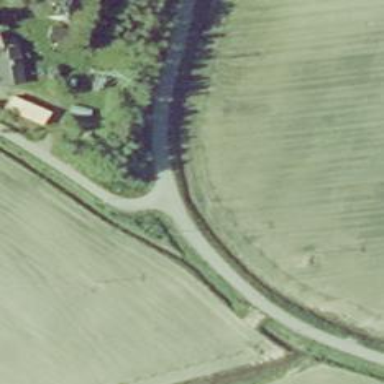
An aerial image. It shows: Unclassified road with asphalt surface. The road has grade1 tracktype.